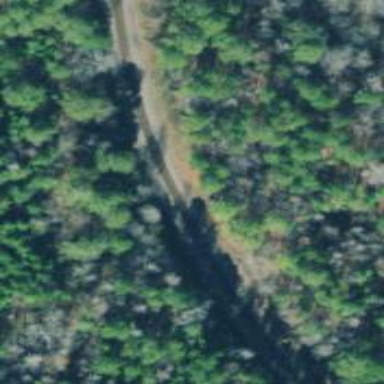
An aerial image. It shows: Railway track.